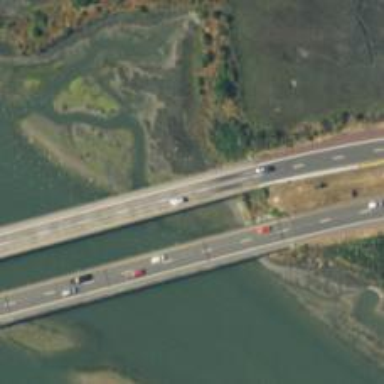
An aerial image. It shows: Asphalt bridge that is part of trunk highway with expressway features.